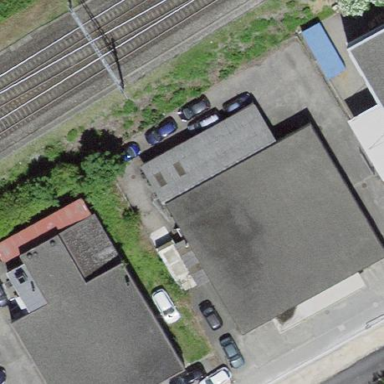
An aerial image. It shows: Industrial building.